В атмосфере с давлением $p_0=10^5~\text{Па}$ расположен вертикальный цилиндрический сосуд сечения $S=0{,}01~\text{м}^2$ и высоты $2H$ ($H=1~\text{м}$). Вдоль стенок сосуда может перемещаться без трения герметичный поршень. Стенки сосуда и поршень не проводят тепло.  Изначально поршень покоится на небольших опорах, расположенных на высоте H над дном сосуда. Из-под поршня выкачивают весь воздух и помещают туда некоторое количество жидкости. После установления термодинамического равновесия температура содержимого сосуда оказалась равна $T_0=350~\text{К}$. Затем включают нагреватель, и через дно сосуда содержимое под поршнем медленно нагревается. В процессе нагрева измеряют температуру и давление под поршнем. Когда низ поршня достигает отметки $2H$ нагрев прекращают. График полученной зависимости от начала нагрева и до его окончания представлен на рисунке.  Удельная теплота парообразования жидкости при температуре $1{,}1T_0$ равна $L=2{,}2~\text{Мдж}/\text{кг}$. Молярная масса жидкости $\mu=18~\text{г}/\text{моль}$, универсальная газовая постоянная $R=8{,}31~\text{Дж}/\left(\text{моль}\cdot{\text{К}}\right)$, ускорение свободного падения $g=9{,}8~\text{м}/\text{c}^2$. Пар жидкости можно считать идеальным многоатомным газом. Объем жидкости много меньше $SH$. Определите:
массу $M$ поршня;
массу $m_0$ содержимого под поршнем (суммарно во всех агрегатных состояниях);
количество теплоты $Q$, подведенной к сосуду и до момента окончания нагрева. и до момента окончания нагрева. и до момента окончания нагрева.
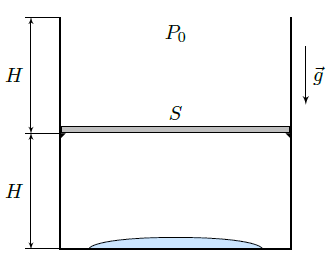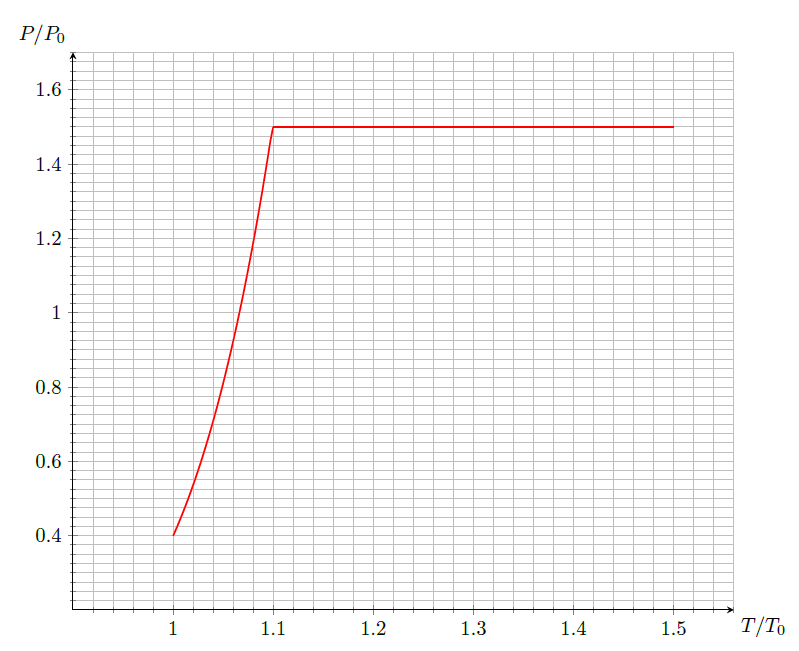
массу $M$ поршня;
Решение: Из условия следует, что поршень оторвался от опор и поднялся на высоту $2H$. Если поршень не лежит на опорах, то на него действуют только три силы: сила тяжести, сила атмосферного давления и сила давления паров жидкости. Так как первые две силы постоянны, то и третья будет постоянной. На графике мы видим конечный участок нагрева, на котором давление паров постоянно, следовательно, на этом участке поршень не лежит на опорах. Запишем условие его равновесия. $$1.5~p_0 S=Mg+p_0 S,$$ откуда: $$M=\cfrac{p_0 S}{2g}=\cfrac{10^5 \cdot 0.01}{2\cdot9.8}=51~{кг}$$
Ответ: $M=\cfrac{p_0 S}{2g}=51~{кг}$

массу $m_0$ содержимого под поршнем (суммарно во всех агрегатных состояниях);
Решение: По условию, изначально под поршнем была только жидкость, а затем установилось термодинамическое равновесие. Значит, возможны два варианта: либо под поршнем изначально находится только пар, либо смесь жидкости и ее насыщенного пара. Если бы к окончанию процесса нагрева жидкость испарилась не полностью, то при постоянном давлении содержимого (равном давлению насыщенного пара жидкости) была бы постоянна и его температура. Из графика видно, что температура содержимого на последнем этапе возрастала при постоянном давлении. Следовательно, к моменту достижения поршнем высоты $2H$ вся жидкость испарилась. Запишем уравнение состояния в момент достижения поршнем высоты $2H$: $$1.5~p_0 \cdot 2SH=\cfrac{m_0 R\cdot1.5T_0}{\mu}$$ откуда: $$m_0=\cfrac{2μp_0 SH}{RT_0}=\cfrac{2\cdot0.018\cdot 10^5\cdot0.01\cdot1}{8.31\cdot350}=12.4~г$$
Ответ: $m_0=\cfrac{2μp_0 SH}{RT_0}=12.4~г$

количество теплоты $Q$, подведенной к сосуду начиная с момента отрыва поршня от опор и до момента окончания нагрева.
Решение: Из уравнения состояния найдём массу пара $m_{п1}$ под поршнем в момент его отрыва от опор: $$m_{п1}=\cfrac{1.5~p_0 SHμ}{1.1~T_0 R}=8,4~г$$ Заметим, что $m_{п1} < m_0$, это означает, что процесс подъема поршня можно разделить на два этапа. На первом этапе под поршнем при постоянной температуре находится насыщенный пар и жидкость продолжает испаряться. На втором этапе все содержимое цилиндра оказывается в газообразном состоянии и происходит изобарическое расширение с увеличением температуры. Первый этап представлен на графике одной точкой с координатами $(1.1~T_0; 1.5~p_0)$, а второй — горизонтальным отрезком. Рассмотрим, на что тратится энергия на первом этапе. Жидкость испаряется, при этом часть энергии тратится на разрушение энергии связей между молекулами жидкости $\Delta U_{жидк}$, а часть — на работу по расширению образовавшегося пара в окружающую среду $A_1=p(V_г-V_ж)$. Величина $\Delta U_{жидк}$ зависит от температуры, при которой происходит фазовый переход. Покажем, что, если объемом вещества в жидком состоянии можно пренебречь по сравнению с объемом в газообразном состоянии, то величина $A_1$ так же определяется температурой и не зависит от внешнего давления. Действительно, в условиях приближения $A_1=pV_г=ν_г RT$, где $ν_г$ — количество испарившегося вещества. По определению удельная теплота парообразования включает в себя как затраты энергии на разрыв связей между молекулами, так и затраты энергии на совершение работы по расширению в атмосферу. Теплоту $Q_1$, подведенную на первом этапе, можем выразить: $$Q_1=L(m_0-m_{п1} ).$$ На втором этапе происходит изобарический нагрев пара от температуры $1.1T_0$ до $1.5T_0$. Так как по условию пар можно считать многоатомным газом, то его молярная теплоемкость в данном процессе равна $c_p=4R$, и эта теплоемкость учитывает как изменение внутренней энергии газа, так и работы по расширению как против сил атмосферного давления, так и против силы тяжести поршня. Тогда тепло, подведенное на втором этапе, можно выразить: $$Q_2=\cfrac{c_p m_0 (1.5T_0-1.1T_0 )}{\mu}=\cfrac{16}{5} p_0 SH.$$ Общее количество теплоты, подведенное в процессе подъема поршня: $$Q=Q_1+Q_2= p_0 SH \left( \cfrac{7\mu L}{11RT_0}+\cfrac{16}{5} \right) =10^3\cdot(8.7+3.2)=11.9~{кДж}$$
Ответ: $Q=Q_1+Q_2= p_0 SH \left( \cfrac{7\mu L}{11RT_0}+\cfrac{16}{5} \right) =10^3\cdot(8.7+3.2)=11.9~{кДж}$
Темы:
T, Термодинамика, Влажность, Всероссийские, Теплота, Насыщенный пар